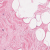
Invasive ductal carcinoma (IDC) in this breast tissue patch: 0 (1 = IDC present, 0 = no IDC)